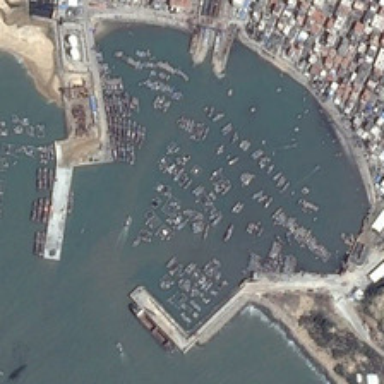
Many boats are in a port near many buildings .